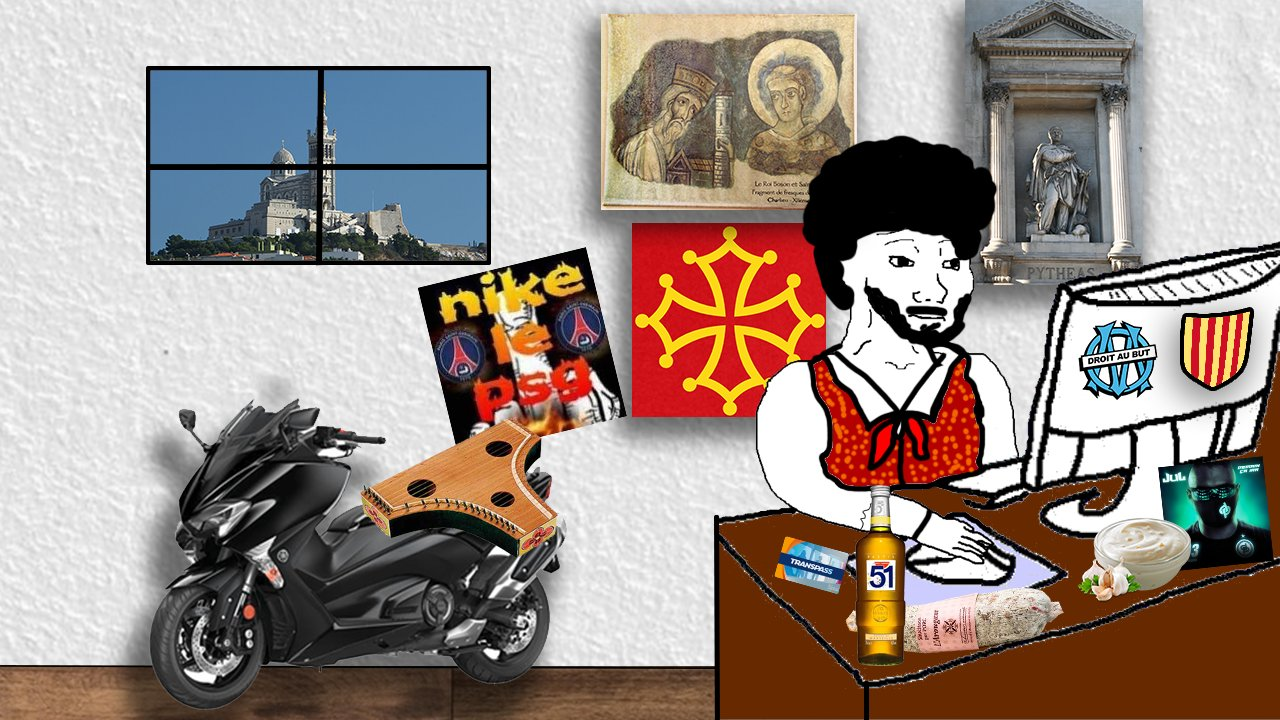
Label: 5_Wojak_with_Background